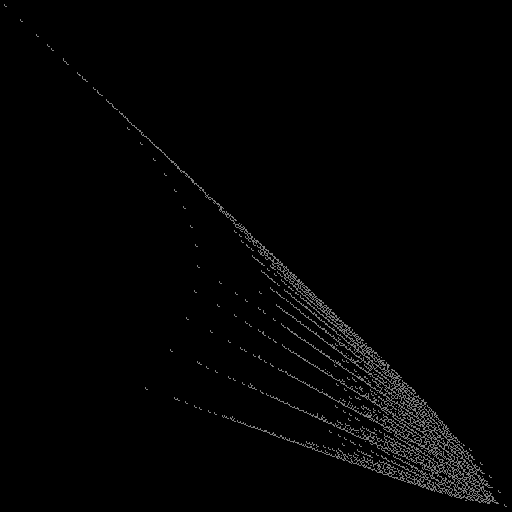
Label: drumlin